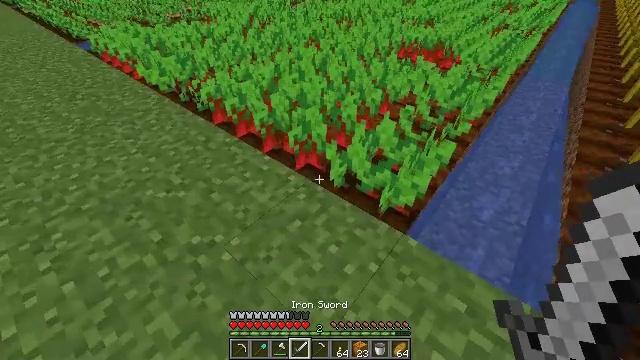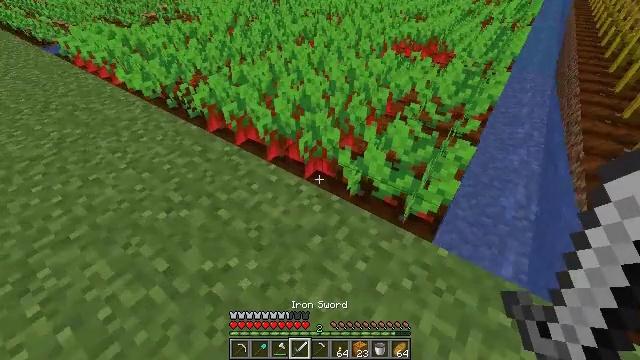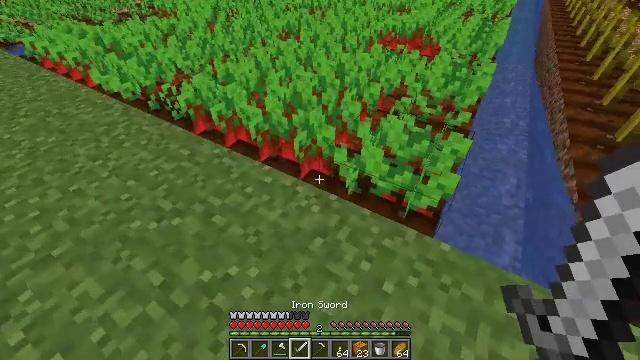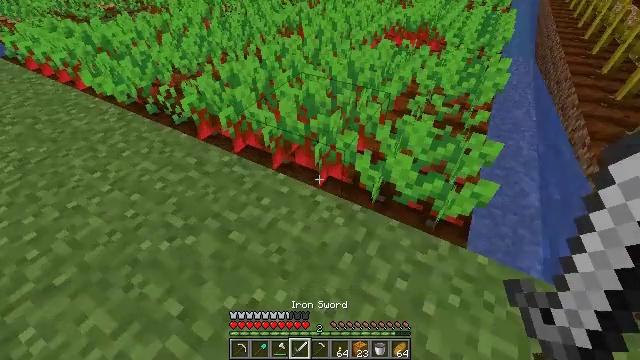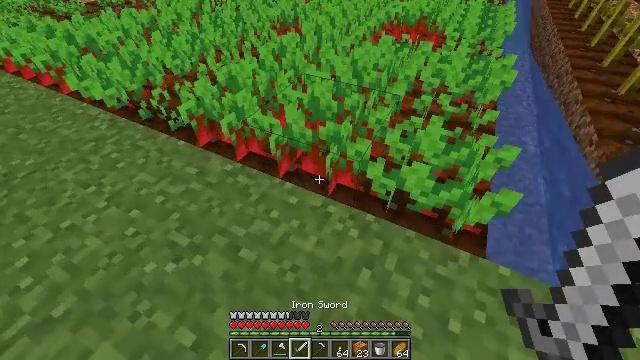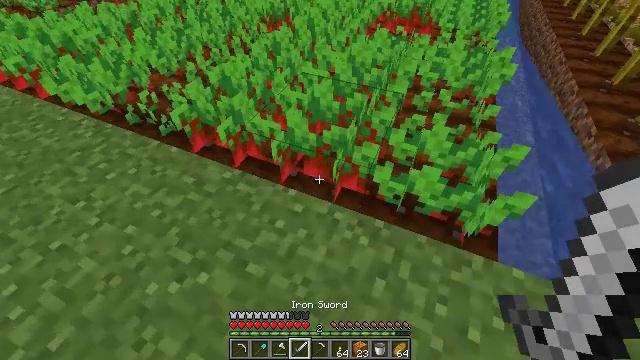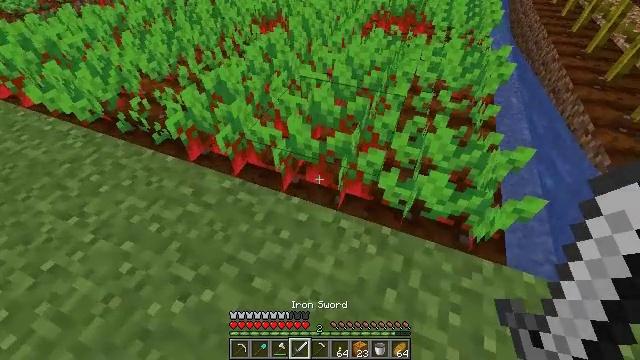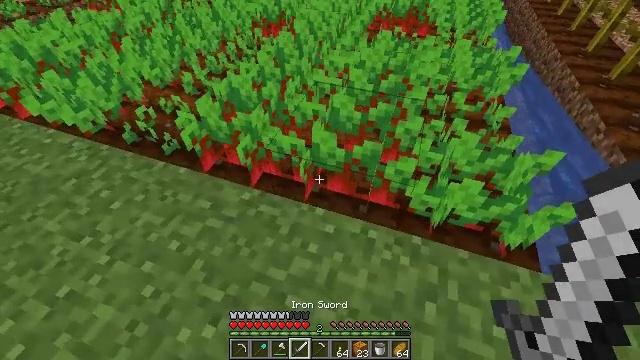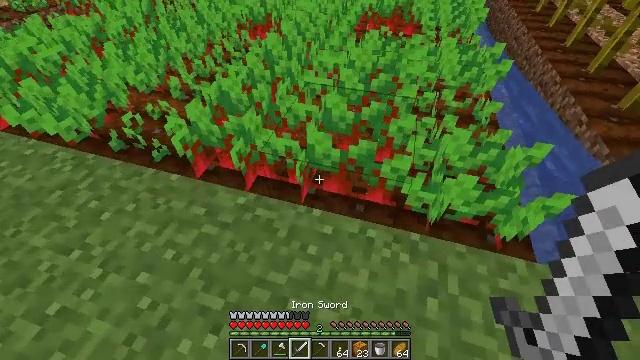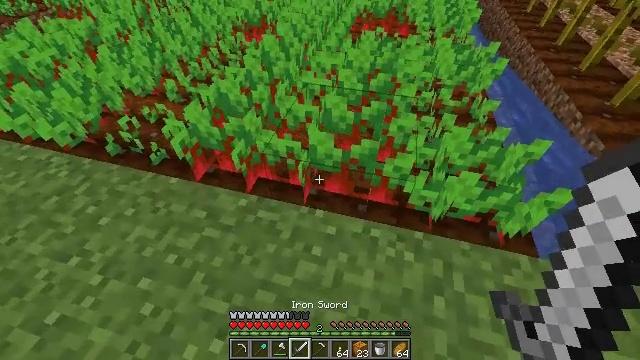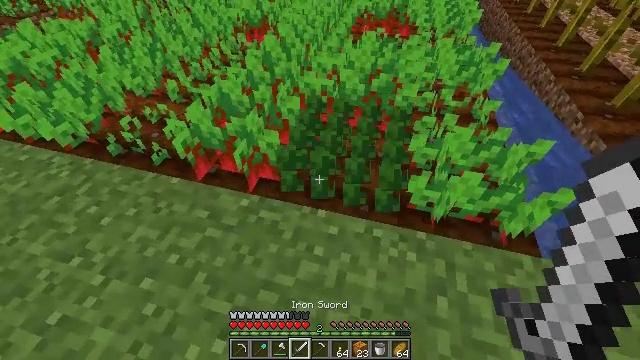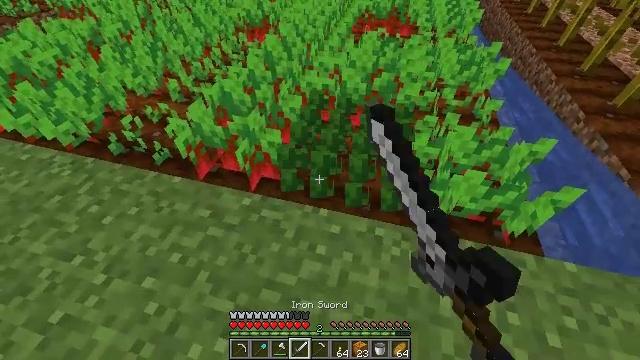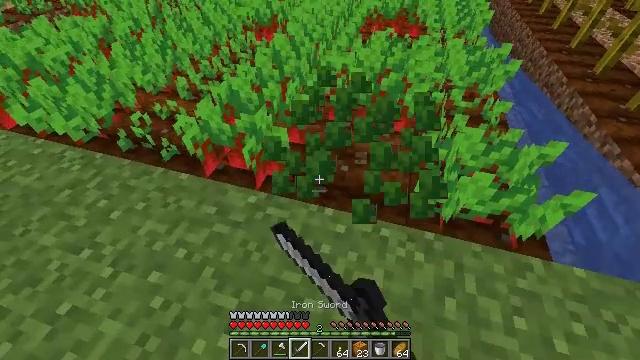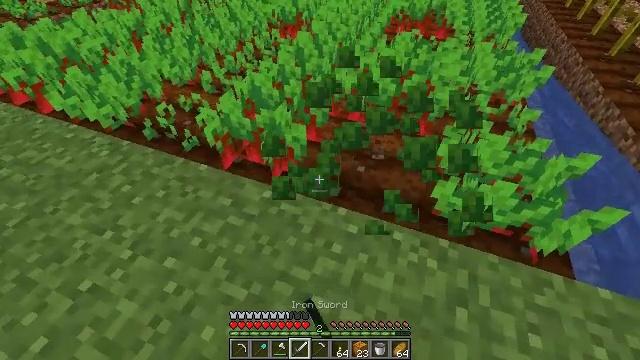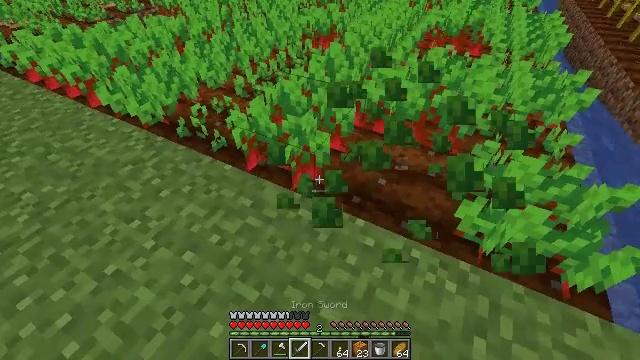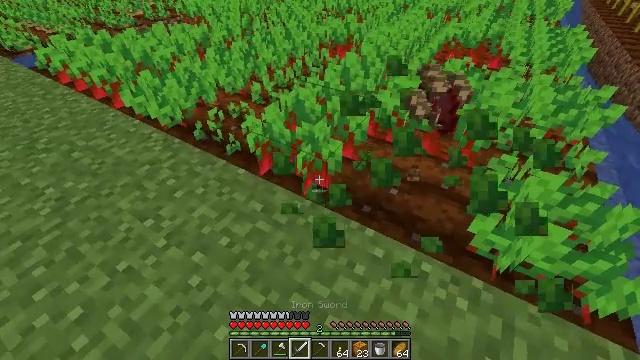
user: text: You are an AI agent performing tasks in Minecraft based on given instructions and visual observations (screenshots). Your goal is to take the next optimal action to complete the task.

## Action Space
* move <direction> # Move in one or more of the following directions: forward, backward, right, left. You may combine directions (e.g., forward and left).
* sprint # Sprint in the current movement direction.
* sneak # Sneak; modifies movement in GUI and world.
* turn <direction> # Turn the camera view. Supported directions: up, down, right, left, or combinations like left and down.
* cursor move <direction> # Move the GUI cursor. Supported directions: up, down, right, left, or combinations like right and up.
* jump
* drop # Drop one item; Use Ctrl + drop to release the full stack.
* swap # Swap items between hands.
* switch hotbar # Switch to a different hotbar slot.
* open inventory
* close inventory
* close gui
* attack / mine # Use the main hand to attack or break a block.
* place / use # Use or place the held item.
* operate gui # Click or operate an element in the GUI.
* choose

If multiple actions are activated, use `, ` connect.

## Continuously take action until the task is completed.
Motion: motion action
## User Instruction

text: Pull up beetroots from the soil.
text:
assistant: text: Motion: move forward and move left, turn right
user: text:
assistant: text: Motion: move forward and move left, turn right and down
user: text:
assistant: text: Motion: move forward and move left, turn right and down
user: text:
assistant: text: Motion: move forward and move left, turn right and down
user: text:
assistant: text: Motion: move forward and move left, turn right and down
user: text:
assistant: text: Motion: move left, turn right
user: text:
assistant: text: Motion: turn right
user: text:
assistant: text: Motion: turn right
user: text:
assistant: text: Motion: turn right
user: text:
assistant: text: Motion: attack / mine
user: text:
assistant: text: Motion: attack / mine
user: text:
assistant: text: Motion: turn left
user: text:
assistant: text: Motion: turn left
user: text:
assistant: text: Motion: turn left and up
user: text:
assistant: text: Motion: turn left and up
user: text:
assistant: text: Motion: attack / mine
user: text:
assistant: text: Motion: attack / mine
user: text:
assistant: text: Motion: move forward, attack / mine
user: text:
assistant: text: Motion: move forward, turn right
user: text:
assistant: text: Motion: move forward, turn right
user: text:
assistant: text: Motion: move forward, turn right
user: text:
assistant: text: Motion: move forward, turn right
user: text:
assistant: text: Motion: turn right
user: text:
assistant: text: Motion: no_op
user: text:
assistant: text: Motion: no_op
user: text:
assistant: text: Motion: attack / mine
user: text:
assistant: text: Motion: attack / mine
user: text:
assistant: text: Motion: turn right, attack / mine
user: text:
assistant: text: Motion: turn right
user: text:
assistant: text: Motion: turn right